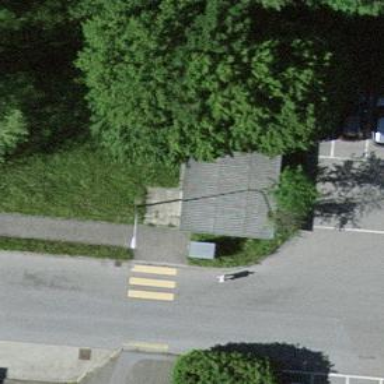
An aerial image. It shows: Bench.